Aerial crown-view tile of a tropical tree (Barro Colorado Island, Panama), acquired 20241216:
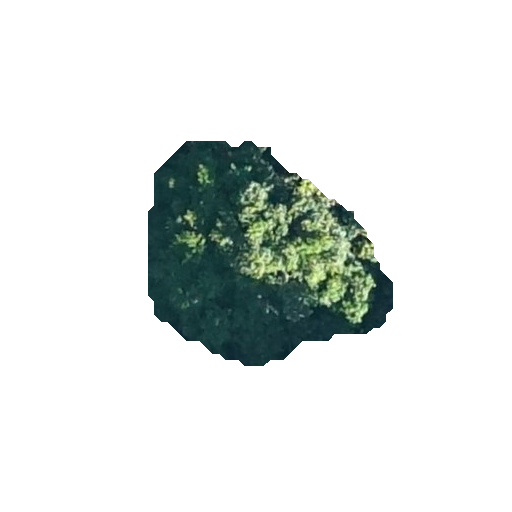
Species: Inga marginata
GBIF accepted scientific name: Inga marginata
Crown area: 57.106 m²